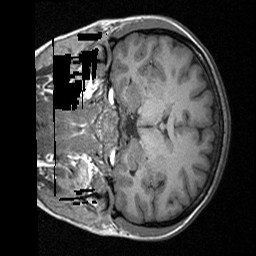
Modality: T1w
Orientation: coronal
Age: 27
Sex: female
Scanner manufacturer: siemens
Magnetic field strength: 3 T
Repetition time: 1.64 s
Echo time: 0.00234 s